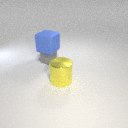
large yellow metal cylinder to the right of small gray rubber cube